Aerial crown-view tile of a tropical tree (Barro Colorado Island, Panama), acquired 20250915:
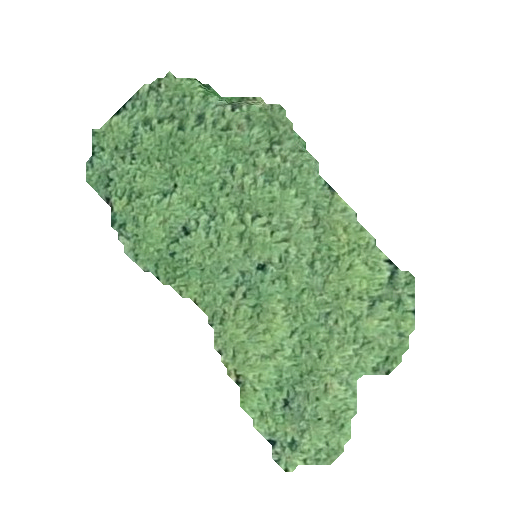
Species: Jacaranda copaia
GBIF accepted scientific name: Jacaranda copaia
Crown area: 100.725 m²